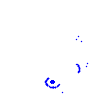
Particle: electron